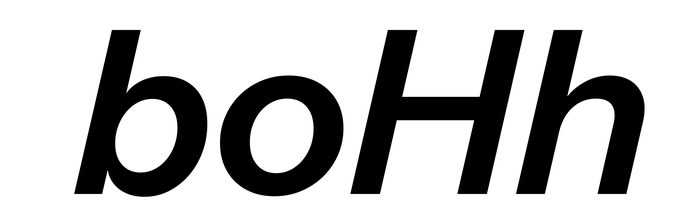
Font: InstrumentSans-Italic_SemiBold_Italic